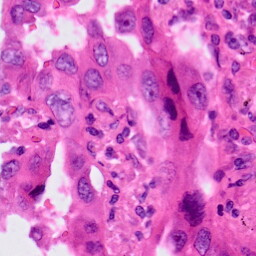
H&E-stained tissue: Lung